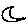
Label: moon